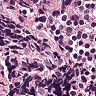
Metastatic tissue present: no